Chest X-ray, AP view. Patient: 41 years old, sex M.
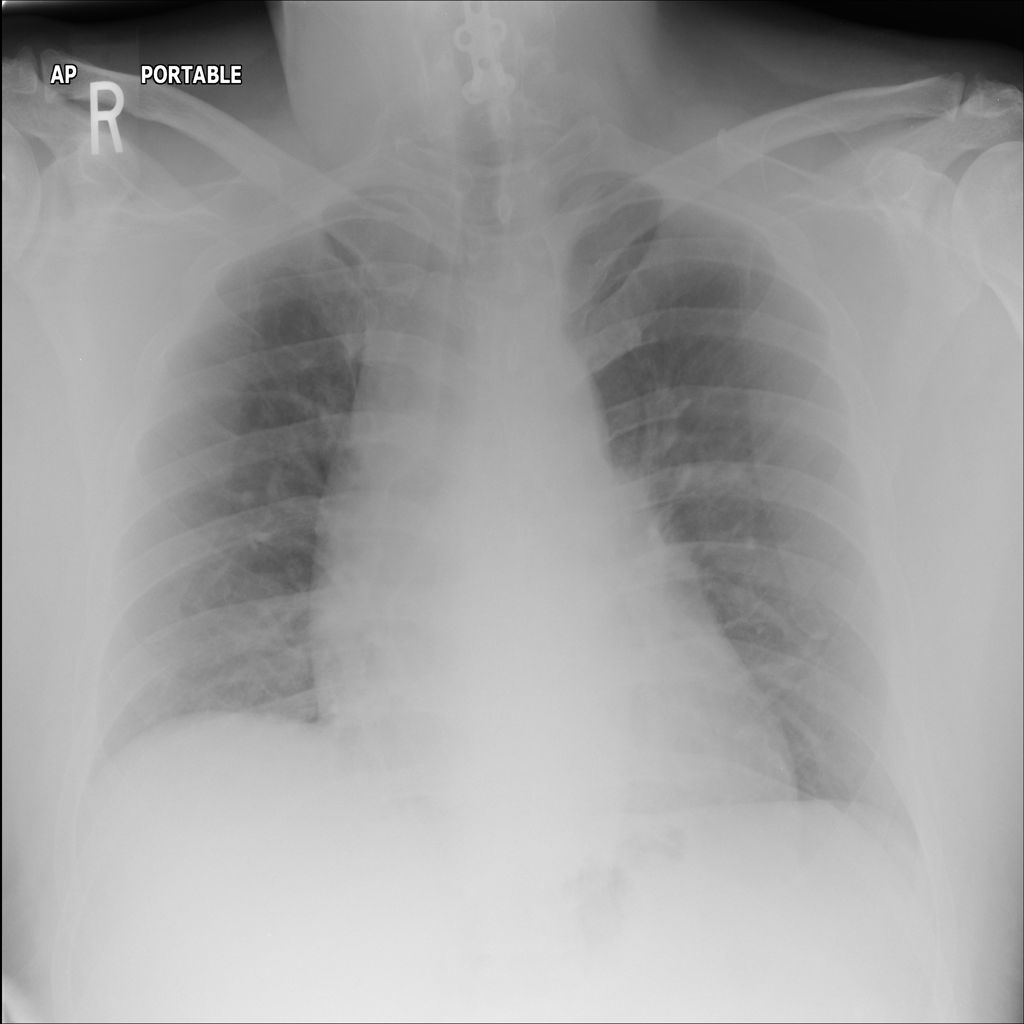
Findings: Pneumothorax